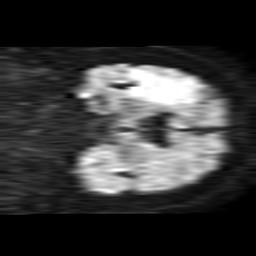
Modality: TRACE
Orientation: coronal
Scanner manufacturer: philips
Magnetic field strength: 1.5 T
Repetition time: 3.406 s
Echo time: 0.06899 s